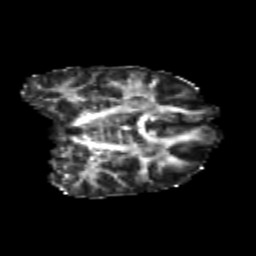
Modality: FA
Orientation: coronal
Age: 22
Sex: female
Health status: healthy
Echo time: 0.074 s